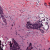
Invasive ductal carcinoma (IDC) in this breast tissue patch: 0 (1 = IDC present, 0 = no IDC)